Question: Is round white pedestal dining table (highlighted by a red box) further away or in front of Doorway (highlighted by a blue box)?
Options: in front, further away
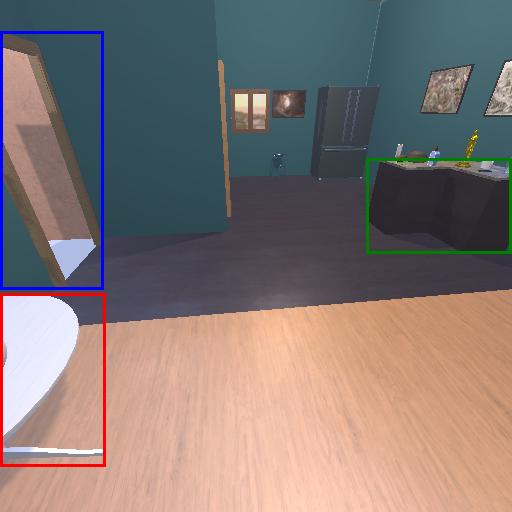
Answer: in front